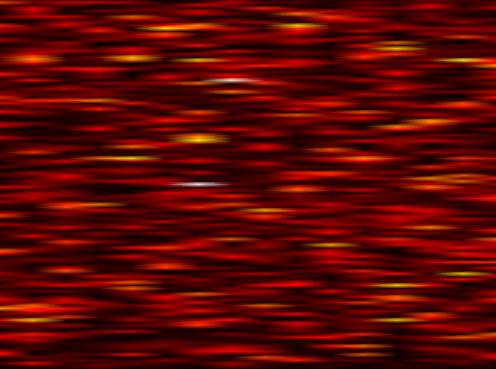
Label: WOLA